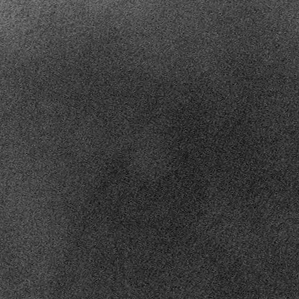
Label: frost